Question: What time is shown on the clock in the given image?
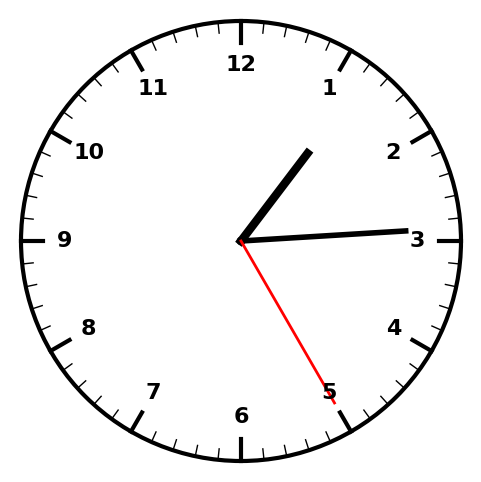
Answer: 01:14:25